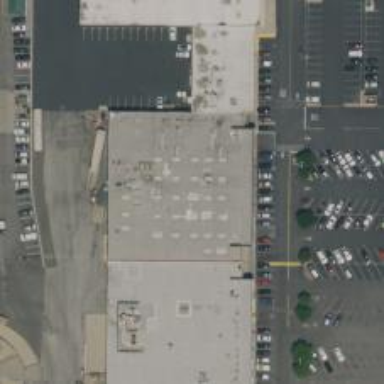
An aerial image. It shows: Supermarket.